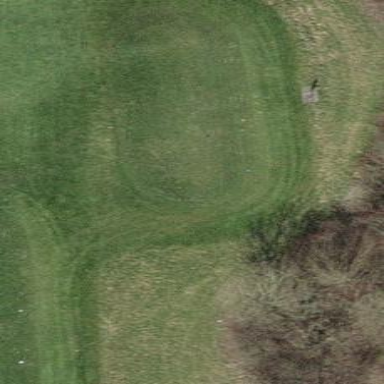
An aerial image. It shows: Golf tee area covered with grass.